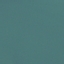
Land use / land cover class: SeaLake